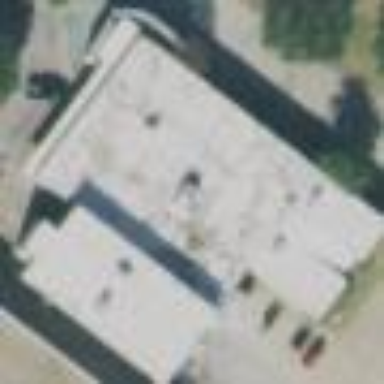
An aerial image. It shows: Commercial building.